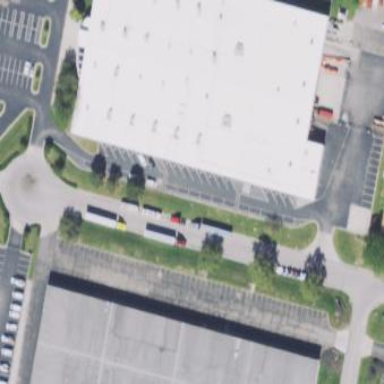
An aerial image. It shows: Warehouse building.